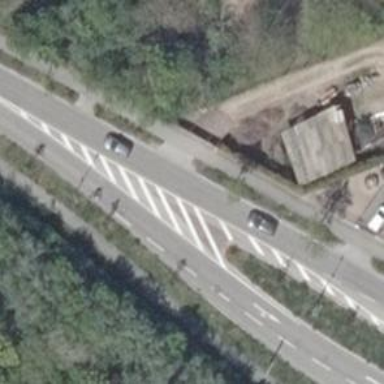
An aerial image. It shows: Primary road with asphalt surface.